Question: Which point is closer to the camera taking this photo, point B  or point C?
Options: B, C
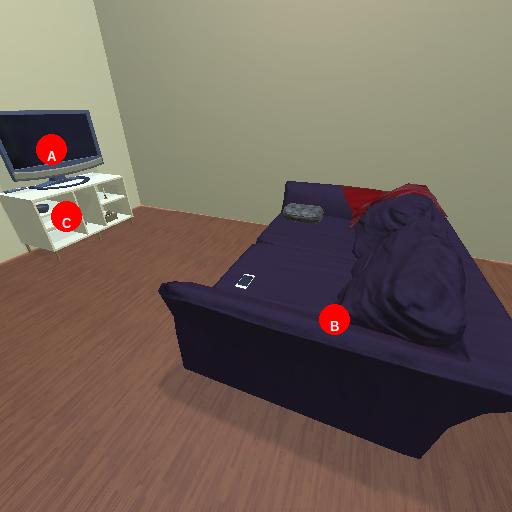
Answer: B